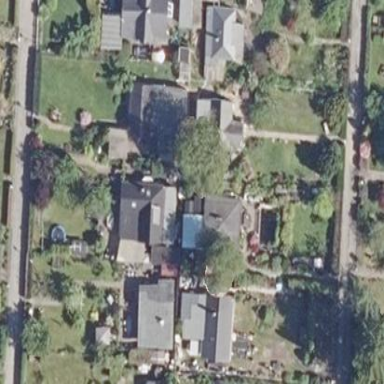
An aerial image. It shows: Plot within allotments.